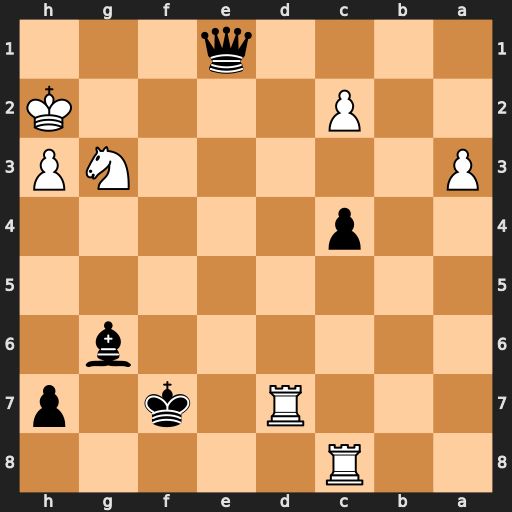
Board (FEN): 2R5/3R1k1p/6b1/8/2p5/P5NP/2P4K/4q3
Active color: b
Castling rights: -
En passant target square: -
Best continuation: Ke6 Rdc7 Qf2+